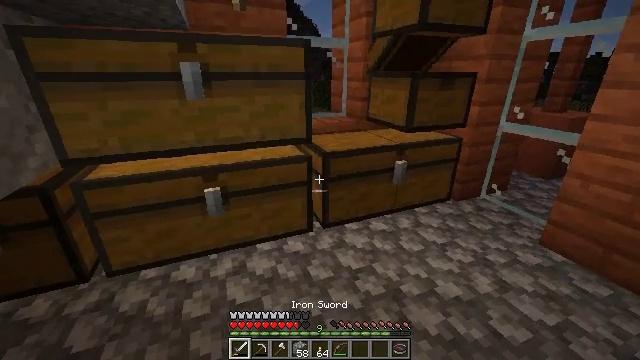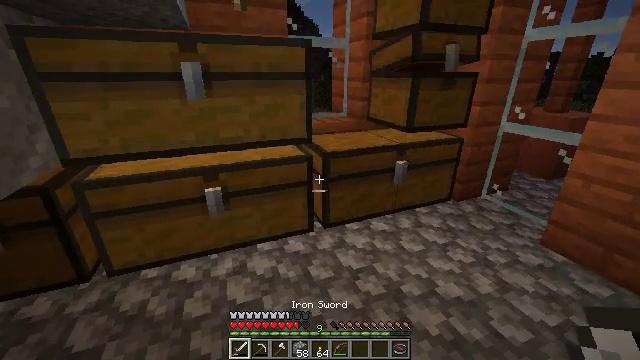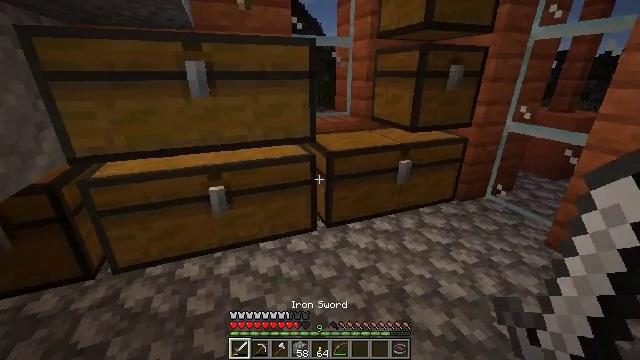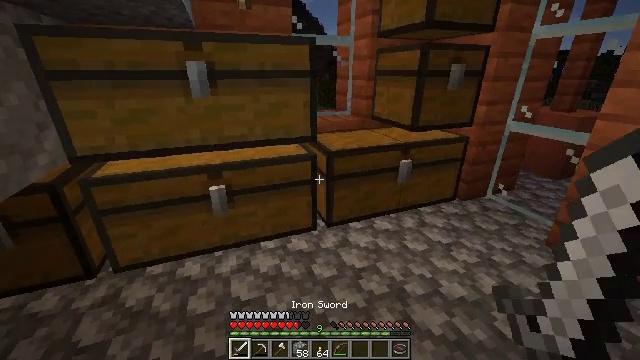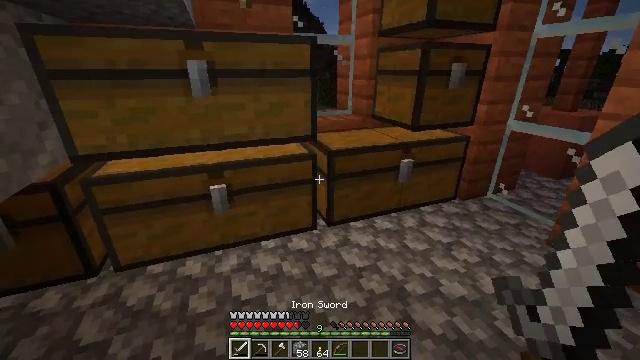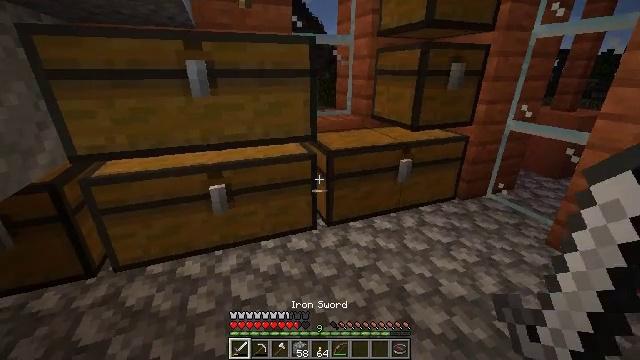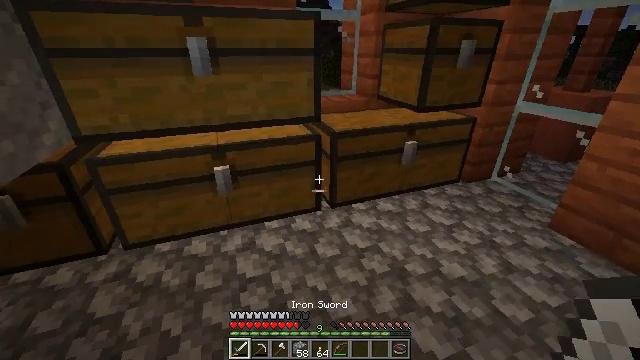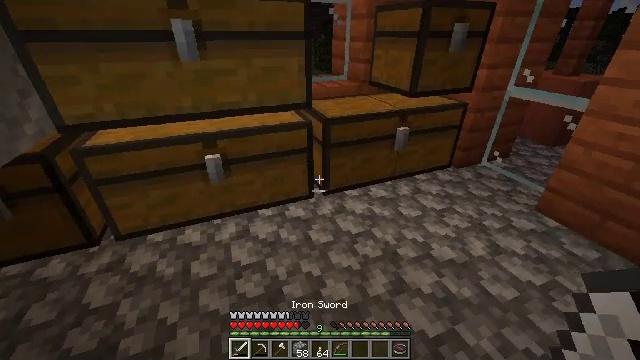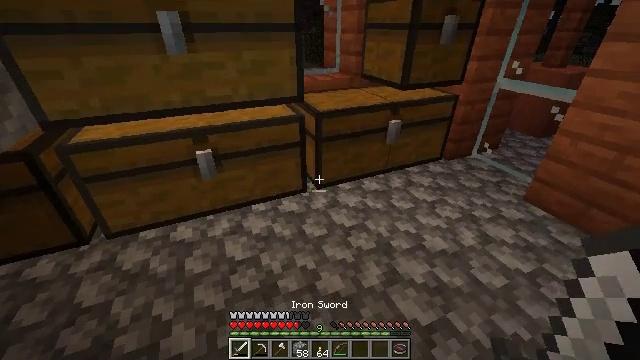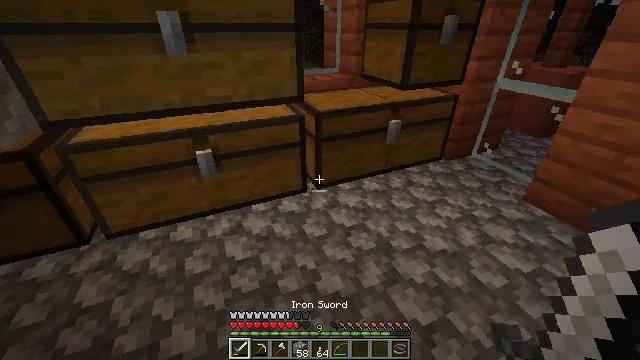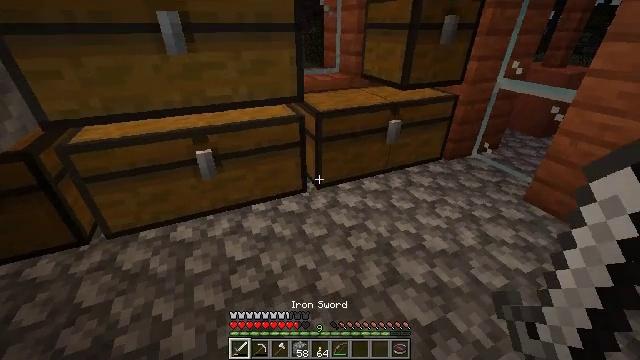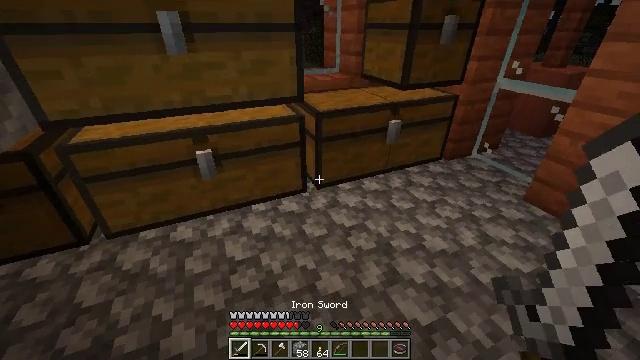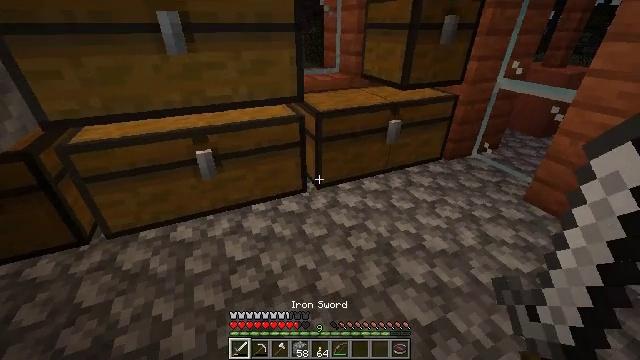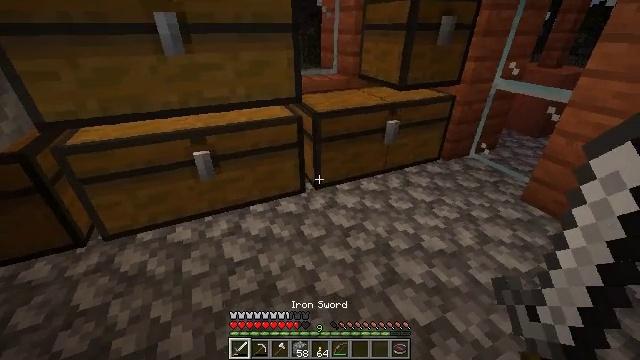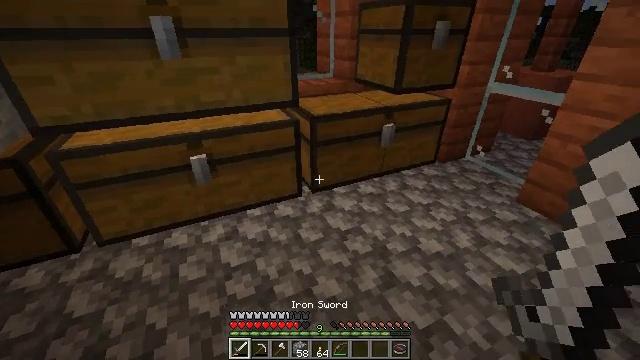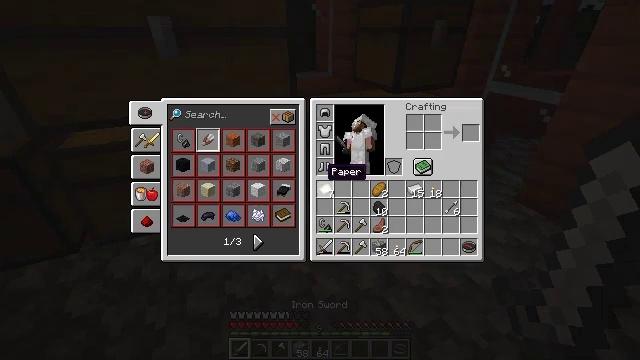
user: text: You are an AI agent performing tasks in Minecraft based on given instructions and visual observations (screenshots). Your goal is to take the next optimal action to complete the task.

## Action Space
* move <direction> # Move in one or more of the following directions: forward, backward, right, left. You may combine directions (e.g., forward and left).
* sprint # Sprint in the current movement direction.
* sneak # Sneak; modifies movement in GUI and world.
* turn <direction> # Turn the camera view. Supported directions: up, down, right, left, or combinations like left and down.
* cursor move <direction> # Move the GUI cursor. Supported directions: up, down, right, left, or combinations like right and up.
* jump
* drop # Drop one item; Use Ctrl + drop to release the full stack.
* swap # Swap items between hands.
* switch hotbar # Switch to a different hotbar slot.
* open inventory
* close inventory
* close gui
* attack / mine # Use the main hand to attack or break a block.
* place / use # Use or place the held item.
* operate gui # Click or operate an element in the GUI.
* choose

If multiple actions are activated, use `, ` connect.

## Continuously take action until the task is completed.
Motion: motion action
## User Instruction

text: Prepare to craft a stonecutter.
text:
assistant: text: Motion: no_op
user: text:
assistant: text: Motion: no_op
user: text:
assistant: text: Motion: no_op
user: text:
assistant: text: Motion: no_op
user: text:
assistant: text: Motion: no_op
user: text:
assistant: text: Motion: turn down
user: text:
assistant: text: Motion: turn right and down
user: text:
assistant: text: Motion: turn right and down
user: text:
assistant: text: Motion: no_op
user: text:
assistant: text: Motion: no_op
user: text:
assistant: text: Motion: no_op
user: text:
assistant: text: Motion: no_op
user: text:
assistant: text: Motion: no_op
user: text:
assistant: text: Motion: no_op
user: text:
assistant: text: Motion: open inventory
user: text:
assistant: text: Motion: open inventory
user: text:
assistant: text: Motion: open inventory
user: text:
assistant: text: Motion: open inventory
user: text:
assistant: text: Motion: no_op
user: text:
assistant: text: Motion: no_op
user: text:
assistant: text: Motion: turn down
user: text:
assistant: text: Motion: no_op
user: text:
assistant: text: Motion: turn right and down
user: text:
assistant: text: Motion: turn right
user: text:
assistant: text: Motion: turn right
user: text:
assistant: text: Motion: turn up
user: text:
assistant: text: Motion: turn left and up
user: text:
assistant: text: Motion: turn left
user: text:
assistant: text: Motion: no_op
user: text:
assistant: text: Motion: no_op